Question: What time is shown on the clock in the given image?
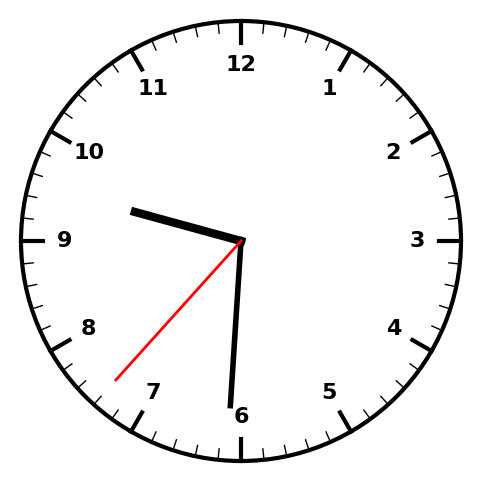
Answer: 09:30:37